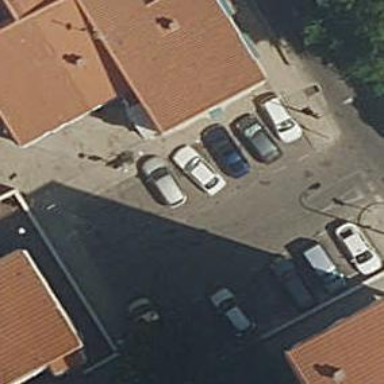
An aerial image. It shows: Street side parking area.